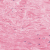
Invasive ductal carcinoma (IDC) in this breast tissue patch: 0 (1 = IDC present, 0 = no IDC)